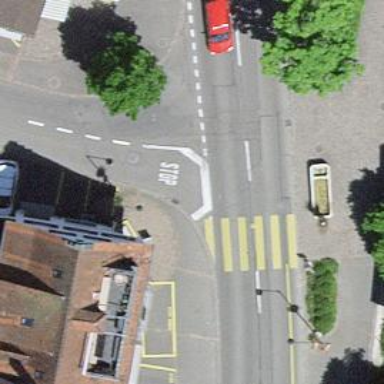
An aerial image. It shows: Uncontrolled zebra crossing on the road.